Question: How do I get this equation to multiply by itself?
'''
*/-.%~.q:36
'''
other than repeating the number 36 again. It's Euler's Totient Function by the way.

I'm lacking the last step of multiplying this by itself.
Yes, I know they already have the code for this function at jsoftware. But I'm trying to break down the codes and learn.
Sorry to ask such simple questions. It's really hard to find help for J on Google.
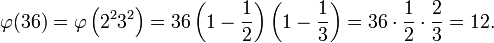
Answer: ### Short answer
'''
y * (f y)
'''
is
'''
(* f) y
'''
### Longer answer
You have a case of
'''
y f (g (y))
'''
where 'f' is the dyad '*' and 'g' is the function that you already had: '*/-.%~.q:'. Now, 'y f (g(y))' transforms simply to the "train" '(f g) y' (as you can see at the <URL> '[:' to parenthesize 'g':
'''
g =: [: */ [: -. [: % [: ~. q:
'''
we finally have:
'''
phi =: * g
phi 36
12
'''
or
'''
(* [: */ [: -. [: % [: ~. q:) 36
12
'''
<URL>'g'